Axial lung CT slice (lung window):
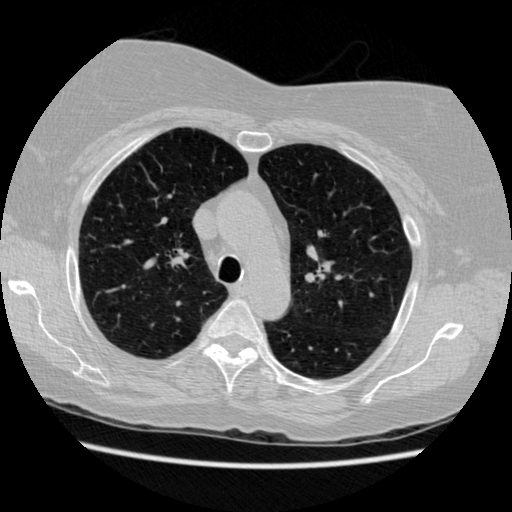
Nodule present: no